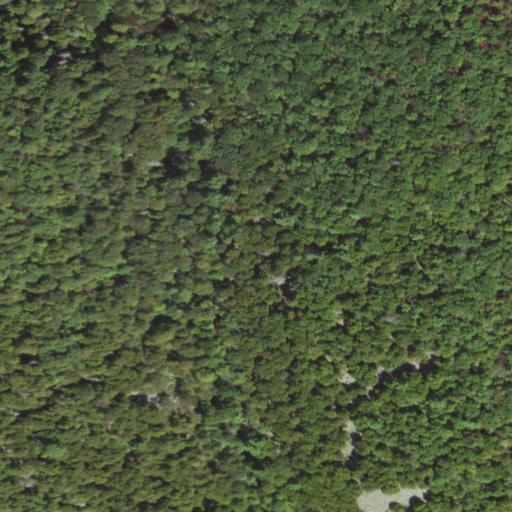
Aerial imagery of gap in Pennsylvania named Amey Gap containing deciduous forest and mixed forest